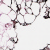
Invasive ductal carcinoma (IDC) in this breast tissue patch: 0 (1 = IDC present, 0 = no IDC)